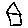
Label: house